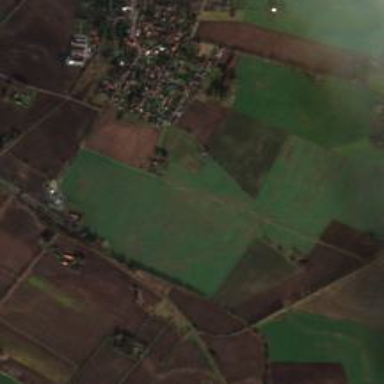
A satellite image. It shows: Picturesque farmland scene.